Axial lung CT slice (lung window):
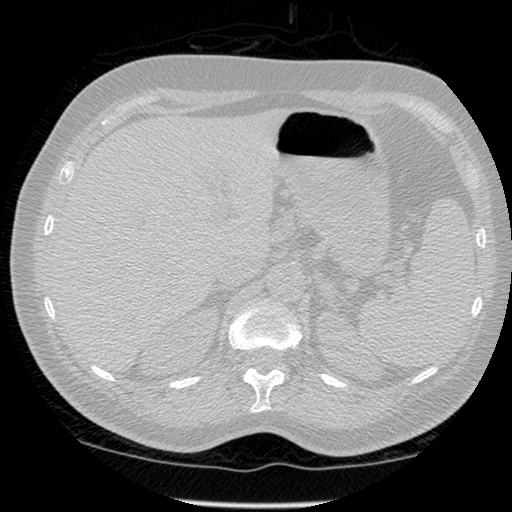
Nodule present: no